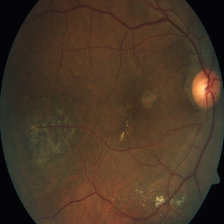
Diabetic retinopathy grade: Severe